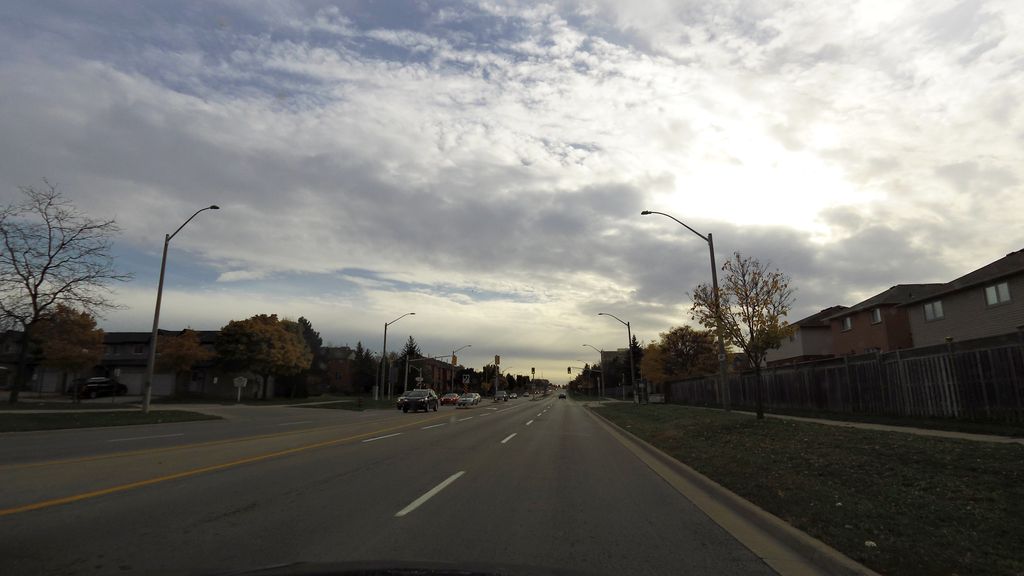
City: hamilton